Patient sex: F
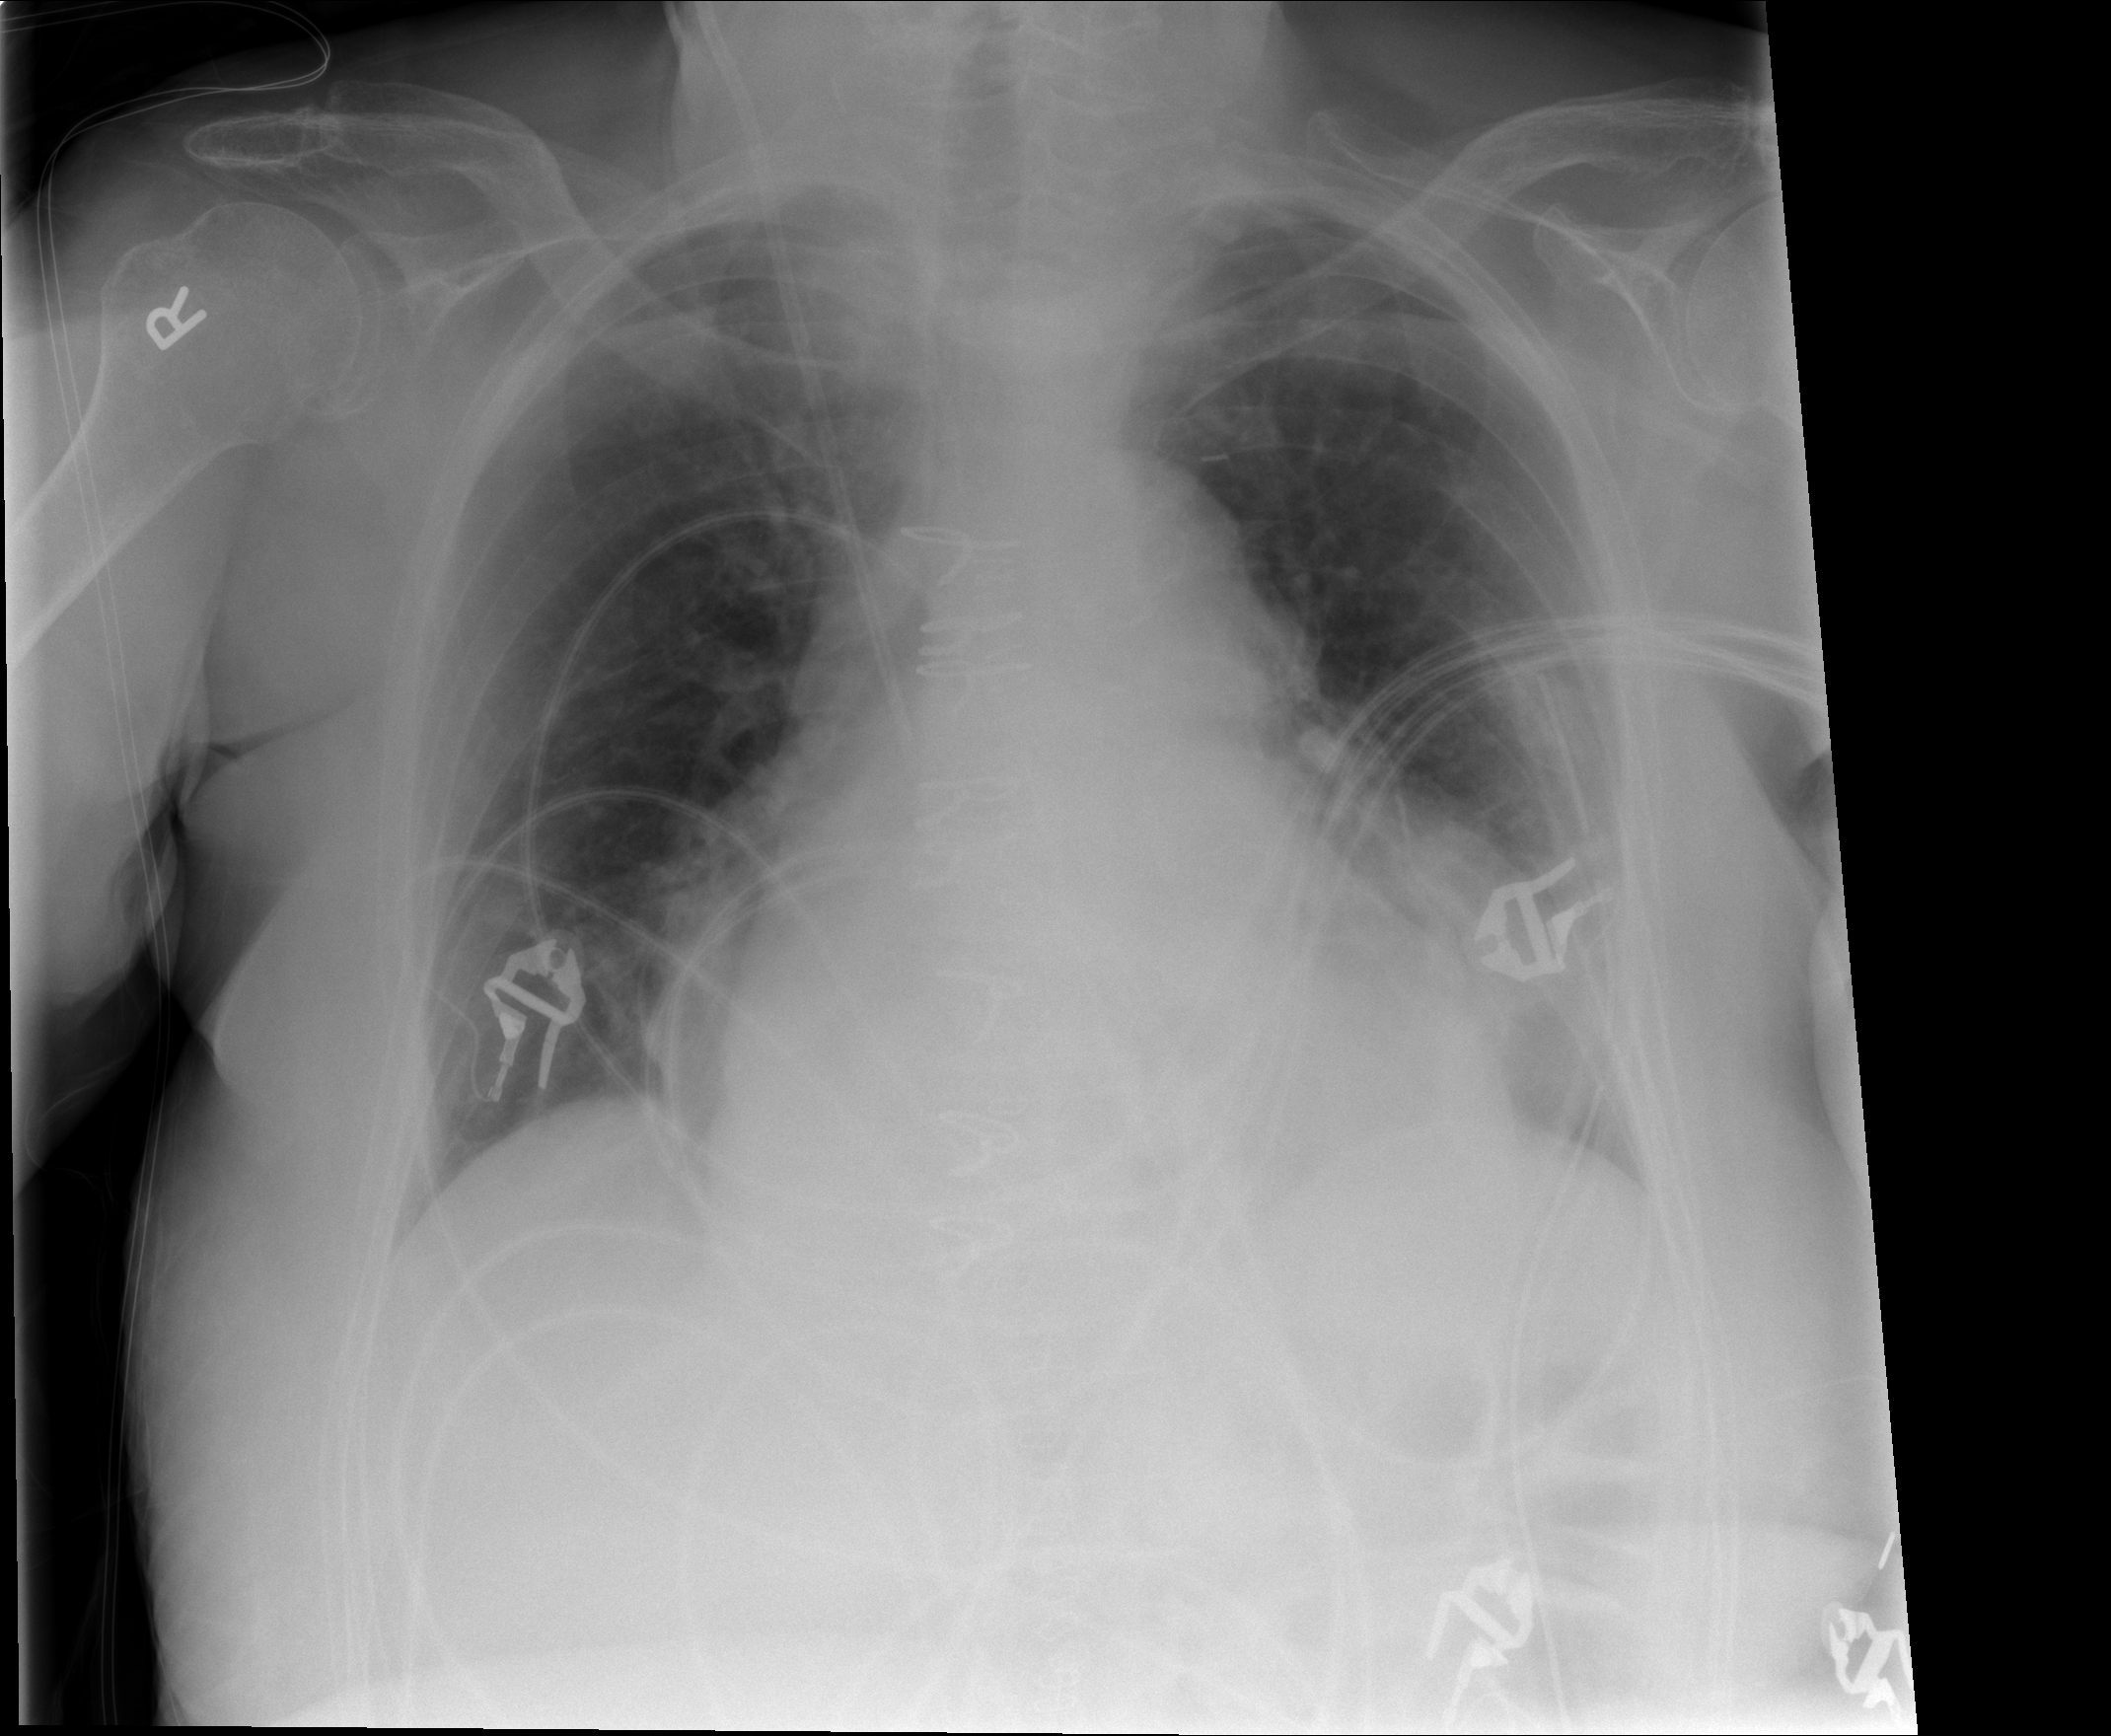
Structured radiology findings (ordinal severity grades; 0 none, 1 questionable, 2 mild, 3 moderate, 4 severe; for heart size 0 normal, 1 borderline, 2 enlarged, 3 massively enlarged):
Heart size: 2
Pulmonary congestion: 0
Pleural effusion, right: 0
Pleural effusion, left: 0
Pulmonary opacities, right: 0
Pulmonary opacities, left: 0
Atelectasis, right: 2
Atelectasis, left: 2